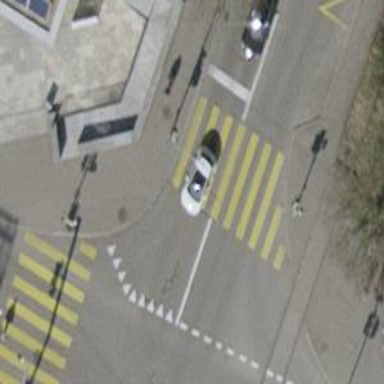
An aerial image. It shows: Road with traffic signals and zebra crossing with traffic signals.